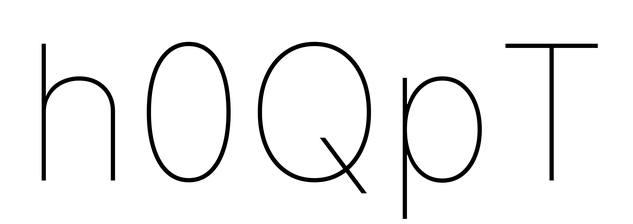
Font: Inter_Thin